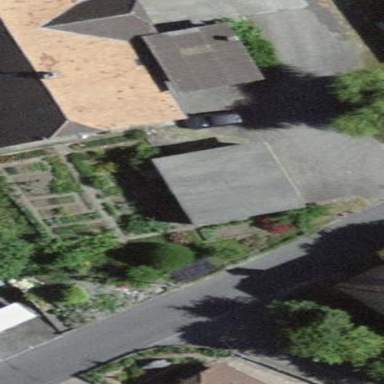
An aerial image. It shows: Garage.